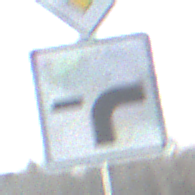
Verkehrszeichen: VerlaufVorfahrtsstrasse9
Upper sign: Vorfahrtsstrasse
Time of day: MorningAfternoon
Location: Outdoor (Nature)
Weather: PartlyCloudy
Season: NotSpecified
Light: Natural